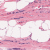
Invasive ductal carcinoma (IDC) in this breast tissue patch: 1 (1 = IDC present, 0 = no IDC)